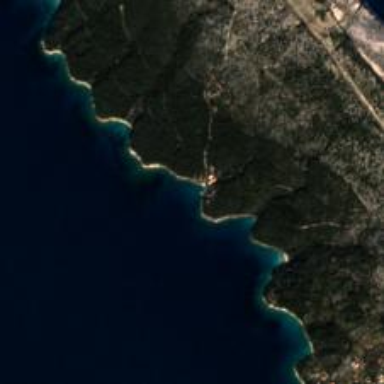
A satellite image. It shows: Beautiful bay with natural surroundings.